Question: I want to create the layout as shown in the following image's first section.
But with the code attached, I can only get the layout output as show in the bottom section of the image attached.

'''
<ListView Grid.Row="1"
ItemsSource="{Binding Items}"
Margin="0,20,0,0">
<ListView.ItemTemplate>
<DataTemplate>
<StackPanel>
<Grid>
<Grid.ColumnDefinitions>
<ColumnDefinition Width="*" />
<ColumnDefinition Width="40" />
</Grid.ColumnDefinitions>
<TextBlock TextWrapping="NoWrap"
TextTrimming="WordEllipsis"
Grid.Column="0"
Text="{Binding Name}"
Style="{ThemeResource ListViewItemTextBlockStyle}" />
<Image Grid.Column="1"
Source="image.png"/>
</Grid>
</StackPanel>
</DataTemplate>
</ListView.ItemTemplate>
</ListView>
'''
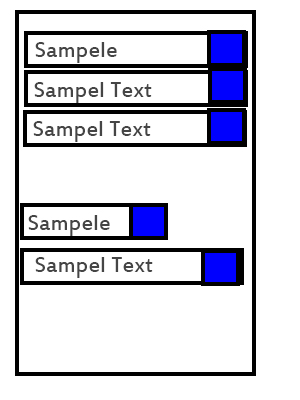
Answer: You don't need the StackPanel in the DataTemplate - the Grid you have is enough for this.
Also, in order to get the items to stretch, define a simple ListView.ItemContainerStyle in your ListView:
'''
<ListView.ItemContainerStyle>
<Style TargetType="ListViewItem">
<Setter Property="HorizontalContentAlignment" Value="Stretch" />
</Style>
</ListView.ItemContainerStyle>
'''
So, full code:
'''
<ListView Grid.Row="1"
ItemsSource="{Binding Items}"
Margin="0,20,0,0">
<ListView.ItemTemplate>
<DataTemplate>
<Grid>
<Grid.ColumnDefinitions>
<ColumnDefinition Width="*" />
<ColumnDefinition Width="40" />
</Grid.ColumnDefinitions>
<TextBlock TextWrapping="NoWrap"
TextTrimming="WordEllipsis"
Grid.Column="0"
Text="{Binding Name}"
Style="{ThemeResource ListViewItemTextBlockStyle}" />
<Image Grid.Column="1"
Source="image.png"/>
</Grid>
</DataTemplate>
</ListView.ItemTemplate>
<ListView.ItemContainerStyle>
<Style TargetType="ListViewItem">
<Setter Property="HorizontalContentAlignment" Value="Stretch" />
</Style>
</ListView.ItemContainerStyle>
</ListView>
'''